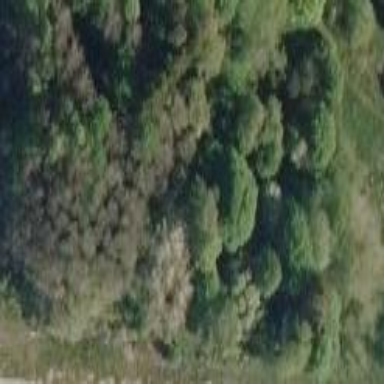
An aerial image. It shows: Forest with mix of leaf types.